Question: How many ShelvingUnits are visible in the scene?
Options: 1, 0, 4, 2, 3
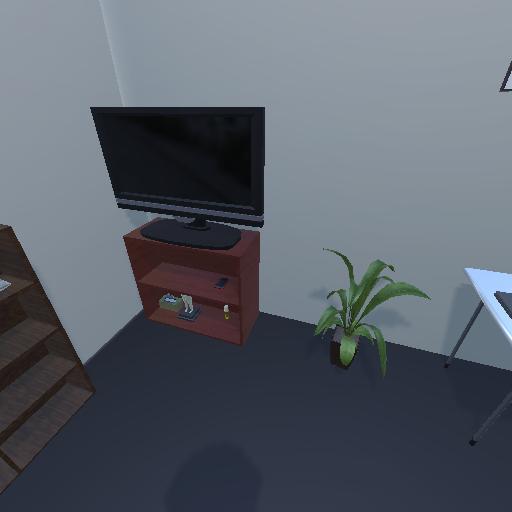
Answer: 1